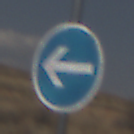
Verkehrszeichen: VorgeschriebeneFahrtrichtungHierLinks
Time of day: Midday
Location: Outdoor (Nature)
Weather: PartlyCloudy
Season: NotSpecified
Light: Natural